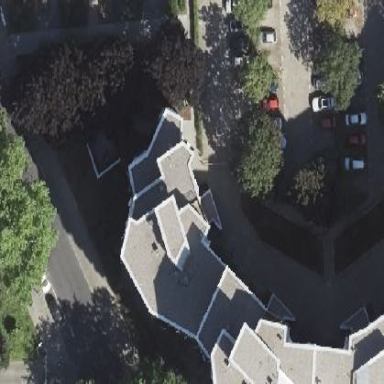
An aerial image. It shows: Residential building with flat roof. The building is white in color.